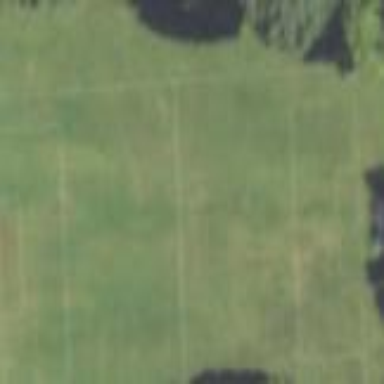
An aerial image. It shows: Soccer pitch for leisure land activities.